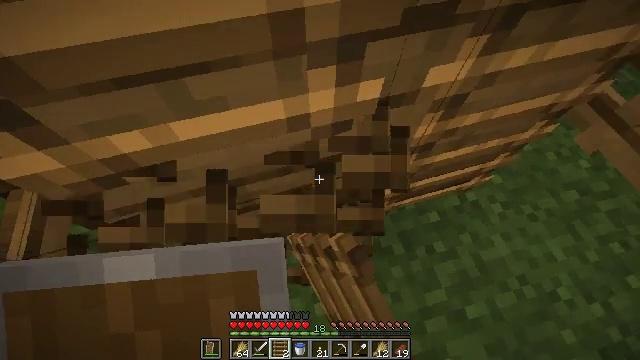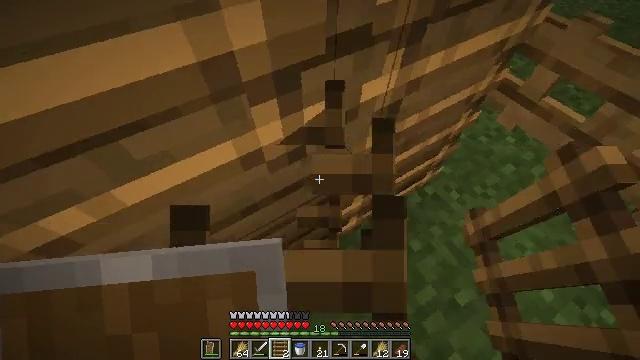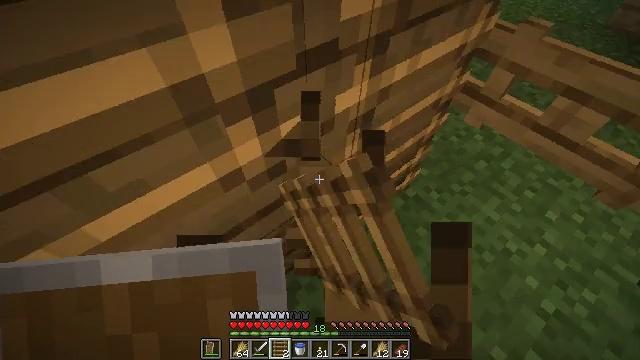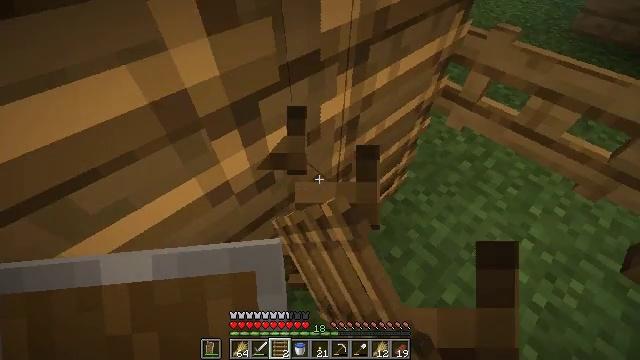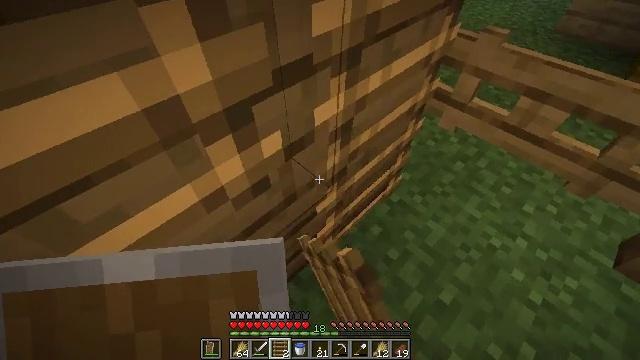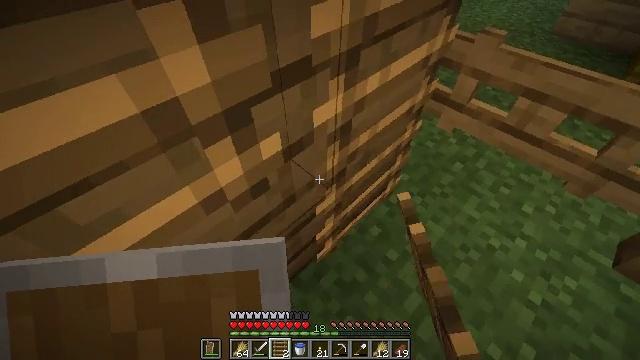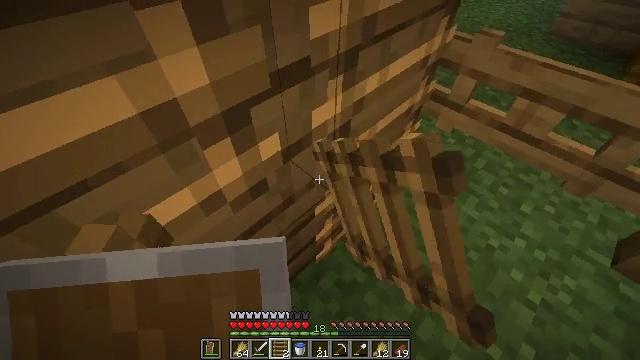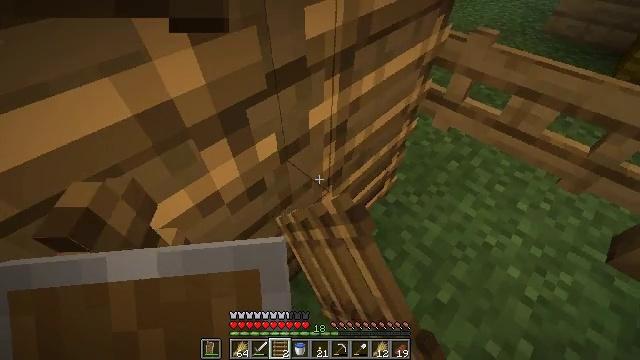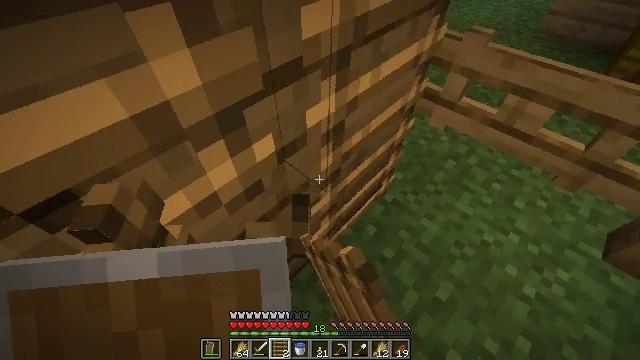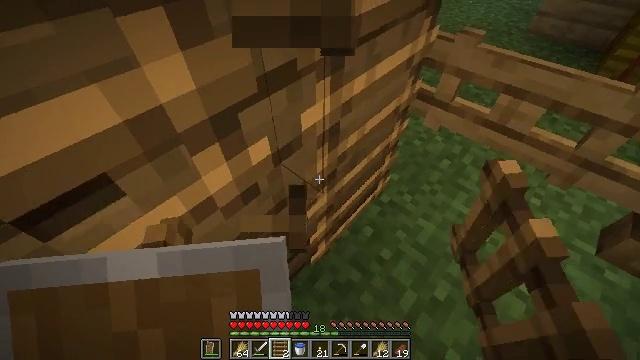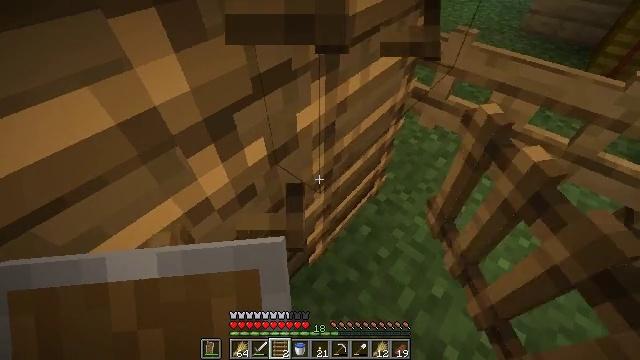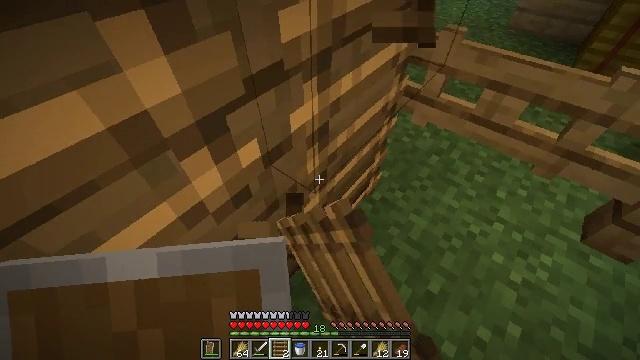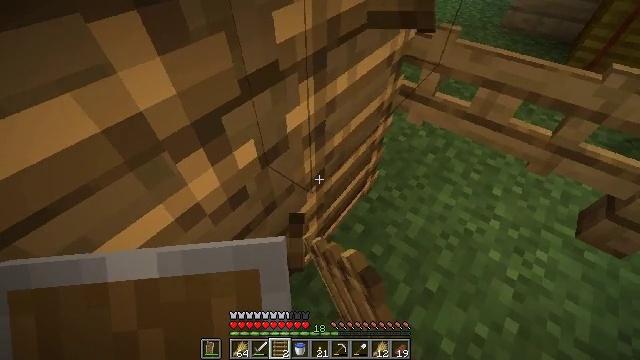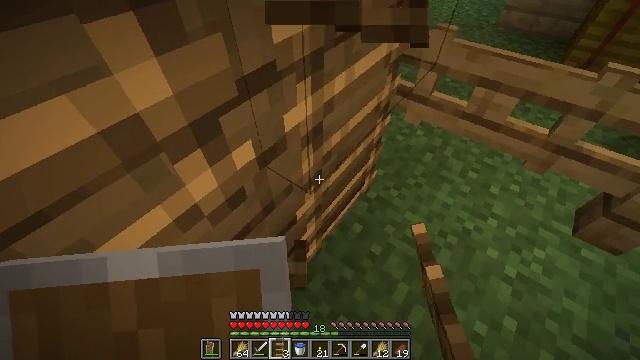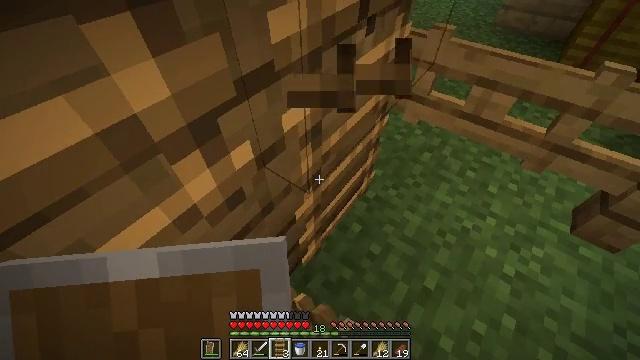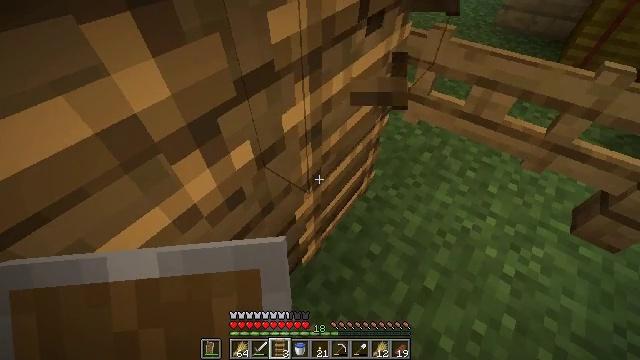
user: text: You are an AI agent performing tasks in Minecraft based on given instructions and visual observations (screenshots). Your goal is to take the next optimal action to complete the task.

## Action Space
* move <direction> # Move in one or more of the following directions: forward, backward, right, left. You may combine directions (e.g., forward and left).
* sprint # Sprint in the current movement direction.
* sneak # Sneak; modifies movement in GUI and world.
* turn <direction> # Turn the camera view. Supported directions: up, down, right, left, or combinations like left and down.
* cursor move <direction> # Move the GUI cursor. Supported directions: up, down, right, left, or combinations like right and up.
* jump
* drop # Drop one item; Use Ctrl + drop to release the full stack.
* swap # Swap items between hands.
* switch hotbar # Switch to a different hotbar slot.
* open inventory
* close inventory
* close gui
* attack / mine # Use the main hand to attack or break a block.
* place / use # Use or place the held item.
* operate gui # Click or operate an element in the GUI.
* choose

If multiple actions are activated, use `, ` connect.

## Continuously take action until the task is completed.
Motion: motion action
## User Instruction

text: Break the ladder to collect it.
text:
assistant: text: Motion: turn right and up, attack / mine
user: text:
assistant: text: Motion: turn right and up, attack / mine
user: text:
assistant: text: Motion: turn right and up, attack / mine
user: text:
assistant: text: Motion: turn right, attack / mine
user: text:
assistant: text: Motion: attack / mine
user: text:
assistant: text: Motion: attack / mine
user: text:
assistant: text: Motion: attack / mine
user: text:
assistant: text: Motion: attack / mine
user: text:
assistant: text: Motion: turn right, attack / mine
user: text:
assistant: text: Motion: turn right, attack / mine
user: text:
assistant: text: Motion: turn right, attack / mine
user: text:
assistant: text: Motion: turn right, attack / mine
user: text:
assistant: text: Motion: attack / mine
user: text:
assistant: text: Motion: attack / mine
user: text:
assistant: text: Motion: attack / mine
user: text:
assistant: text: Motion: attack / mine
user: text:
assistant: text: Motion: attack / mine
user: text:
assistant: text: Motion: attack / mine
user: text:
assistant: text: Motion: attack / mine
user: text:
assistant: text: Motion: attack / mine
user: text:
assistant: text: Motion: attack / mine
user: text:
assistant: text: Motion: attack / mine
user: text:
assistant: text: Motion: attack / mine
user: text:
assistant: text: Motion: no_op
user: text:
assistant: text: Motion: no_op
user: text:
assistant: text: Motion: move back
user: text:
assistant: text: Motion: move back, turn left and down
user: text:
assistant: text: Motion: no_op